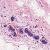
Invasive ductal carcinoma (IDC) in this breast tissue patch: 0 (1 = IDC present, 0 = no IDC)